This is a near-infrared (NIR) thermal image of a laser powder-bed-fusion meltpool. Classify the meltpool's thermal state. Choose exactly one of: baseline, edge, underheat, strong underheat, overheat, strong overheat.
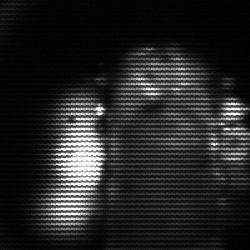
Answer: strong underheat